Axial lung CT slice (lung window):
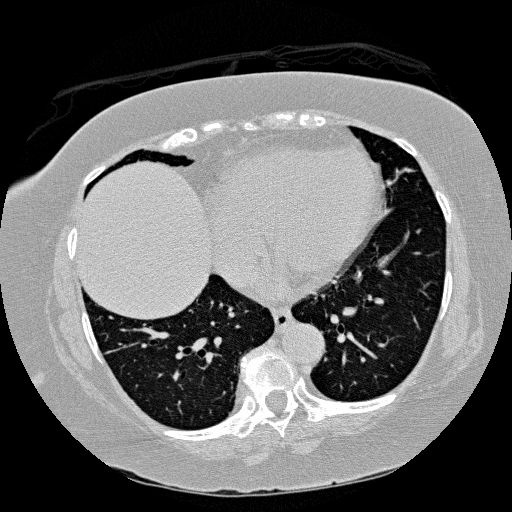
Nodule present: no